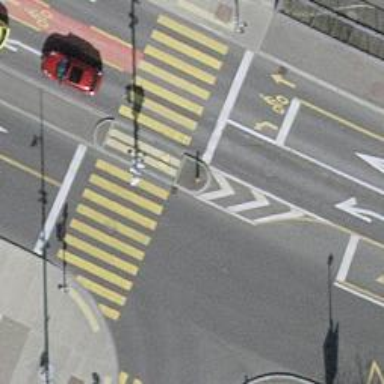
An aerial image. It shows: Crossing with traffic signals and zebra crossing island.